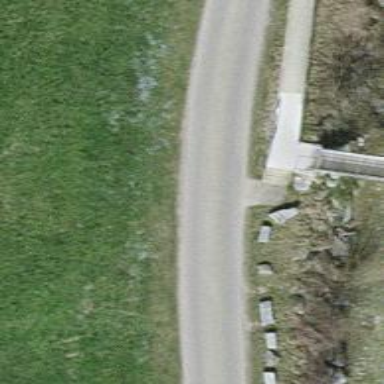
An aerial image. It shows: Road with steps.